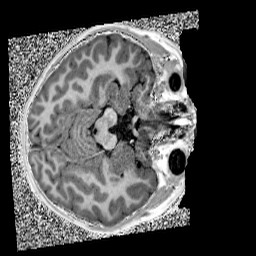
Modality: UNIT1
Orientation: axial
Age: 9
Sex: male
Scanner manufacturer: siemens
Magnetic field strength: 3 T
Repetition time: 4 s
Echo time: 0.00299 s